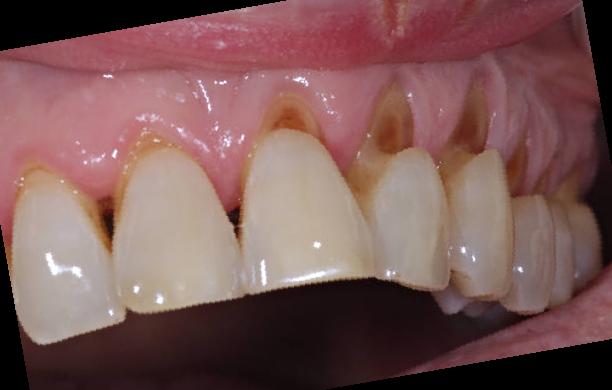
Condition: Gingivitis